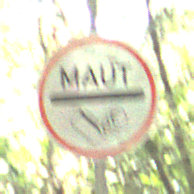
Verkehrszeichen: MautflichtigeStrecke
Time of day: Midday
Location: Outdoor (Nature)
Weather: Clear
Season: NotSpecified
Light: Natural